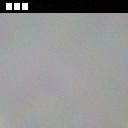
Screen state: on